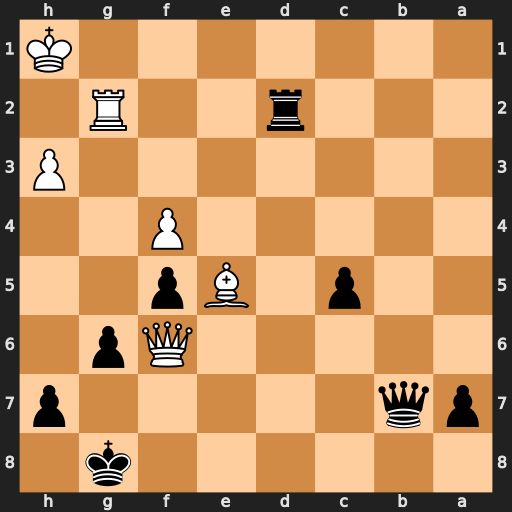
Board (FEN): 6k1/pq5p/5Qp1/2p1Bp2/5P2/7P/3r2R1/7K
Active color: b
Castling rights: -
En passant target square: -
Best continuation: Qxg2#